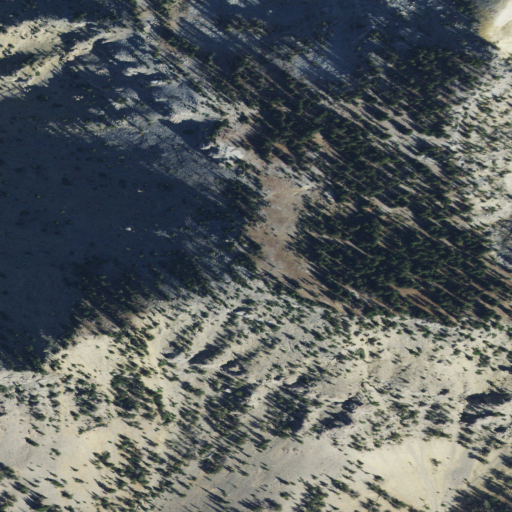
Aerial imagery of mountain in Montana named Morning Star Peak containing shrub, evergreen forest, and grassland